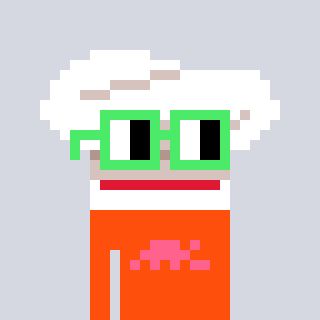
a pixel art character with square light green glasses, a chef hat-shaped head and a orange-colored body on a cool background